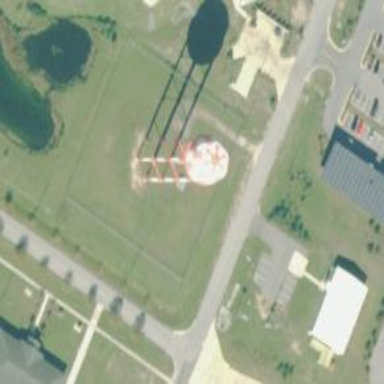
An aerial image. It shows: Water tower that is man-made.